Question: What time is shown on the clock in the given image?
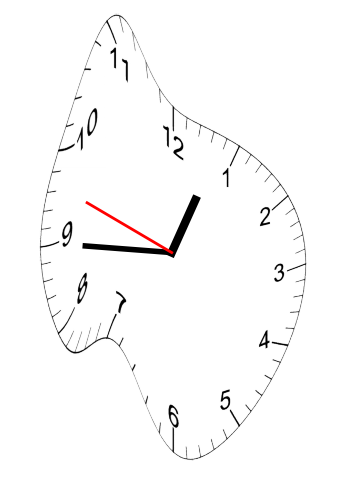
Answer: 12:44:48